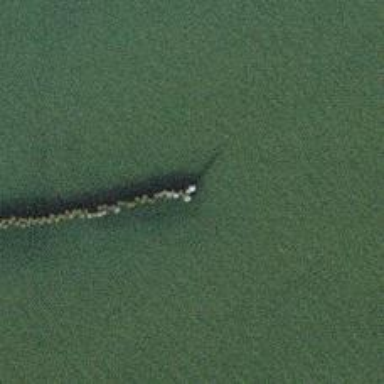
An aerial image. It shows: Groyne structure.